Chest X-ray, AP view. Patient: 32 years old, sex M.
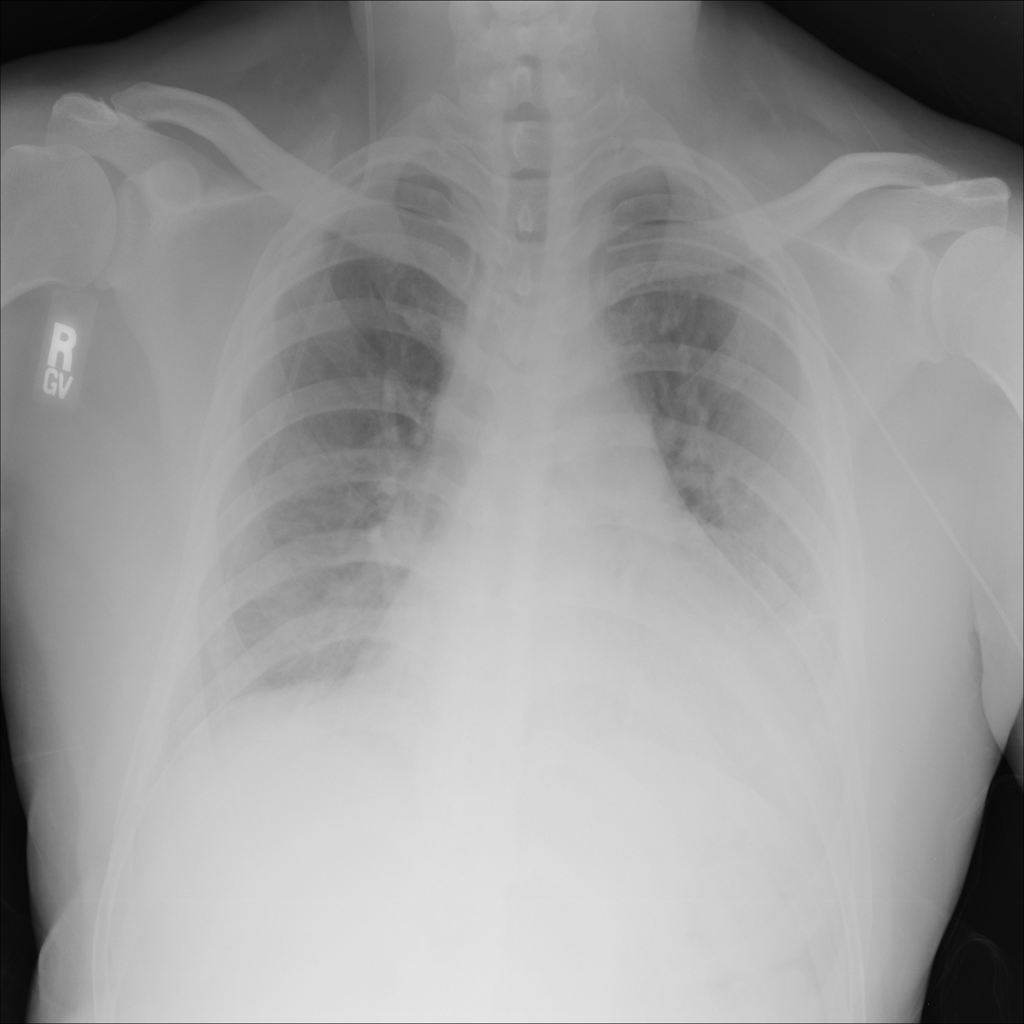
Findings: No Finding